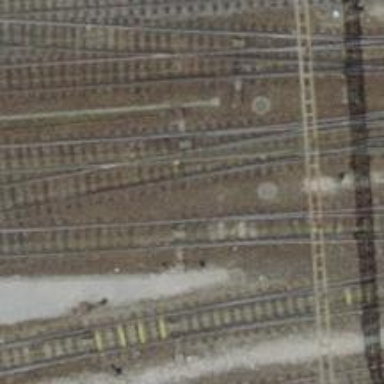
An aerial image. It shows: Single-track electrified railway siding with contact line.